The image is the raw time-domain waveform of a rolling-element bearing's vibration signal. Based on the visible evidence, which condition applies: normal, inner_race, outer_race, ball?
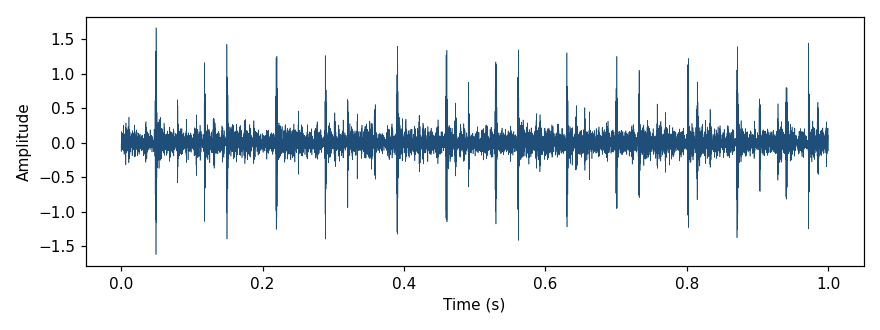
Answer: inner_race